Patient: sex M, age 69
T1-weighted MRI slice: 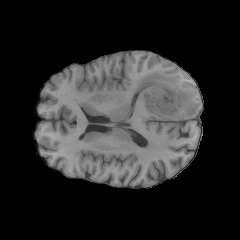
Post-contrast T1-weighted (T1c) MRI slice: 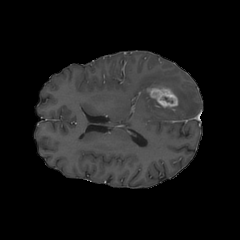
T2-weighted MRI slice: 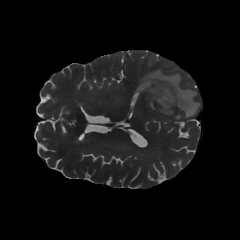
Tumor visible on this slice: yes
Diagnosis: Glioblastoma, IDH-wildtype
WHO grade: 4